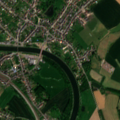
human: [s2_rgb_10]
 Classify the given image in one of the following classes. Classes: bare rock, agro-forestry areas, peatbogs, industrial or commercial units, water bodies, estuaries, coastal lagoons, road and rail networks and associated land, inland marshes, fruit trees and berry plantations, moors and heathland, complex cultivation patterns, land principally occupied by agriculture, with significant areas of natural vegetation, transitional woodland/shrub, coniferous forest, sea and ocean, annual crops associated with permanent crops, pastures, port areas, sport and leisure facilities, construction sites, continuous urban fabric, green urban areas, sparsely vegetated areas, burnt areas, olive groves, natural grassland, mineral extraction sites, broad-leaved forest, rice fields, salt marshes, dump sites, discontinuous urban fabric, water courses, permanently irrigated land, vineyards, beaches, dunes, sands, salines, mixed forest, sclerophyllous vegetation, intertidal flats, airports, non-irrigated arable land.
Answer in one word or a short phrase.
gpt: discontinuous urban fabric, industrial or commercial units, non-irrigated arable land, complex cultivation patterns, land principally occupied by agriculture, with significant areas of natural vegetation, moors and heathland